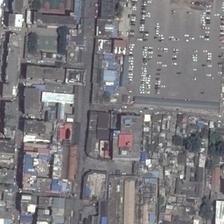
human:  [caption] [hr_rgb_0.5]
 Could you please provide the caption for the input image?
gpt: parking lot and basketball courts are seperated by a straight street .

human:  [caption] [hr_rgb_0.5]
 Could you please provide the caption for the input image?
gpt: a large parking lot is semisurrounded by many buildings and a playground .

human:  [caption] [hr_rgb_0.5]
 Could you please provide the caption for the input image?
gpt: many small blue buildings and parking lot beside .

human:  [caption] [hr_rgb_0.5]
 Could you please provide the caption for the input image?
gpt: a large parking lot is semisurrounded by many buildings .

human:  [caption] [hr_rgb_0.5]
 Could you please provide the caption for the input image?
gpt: a playground next to a large parking lot is surrounded by many trees and houses .